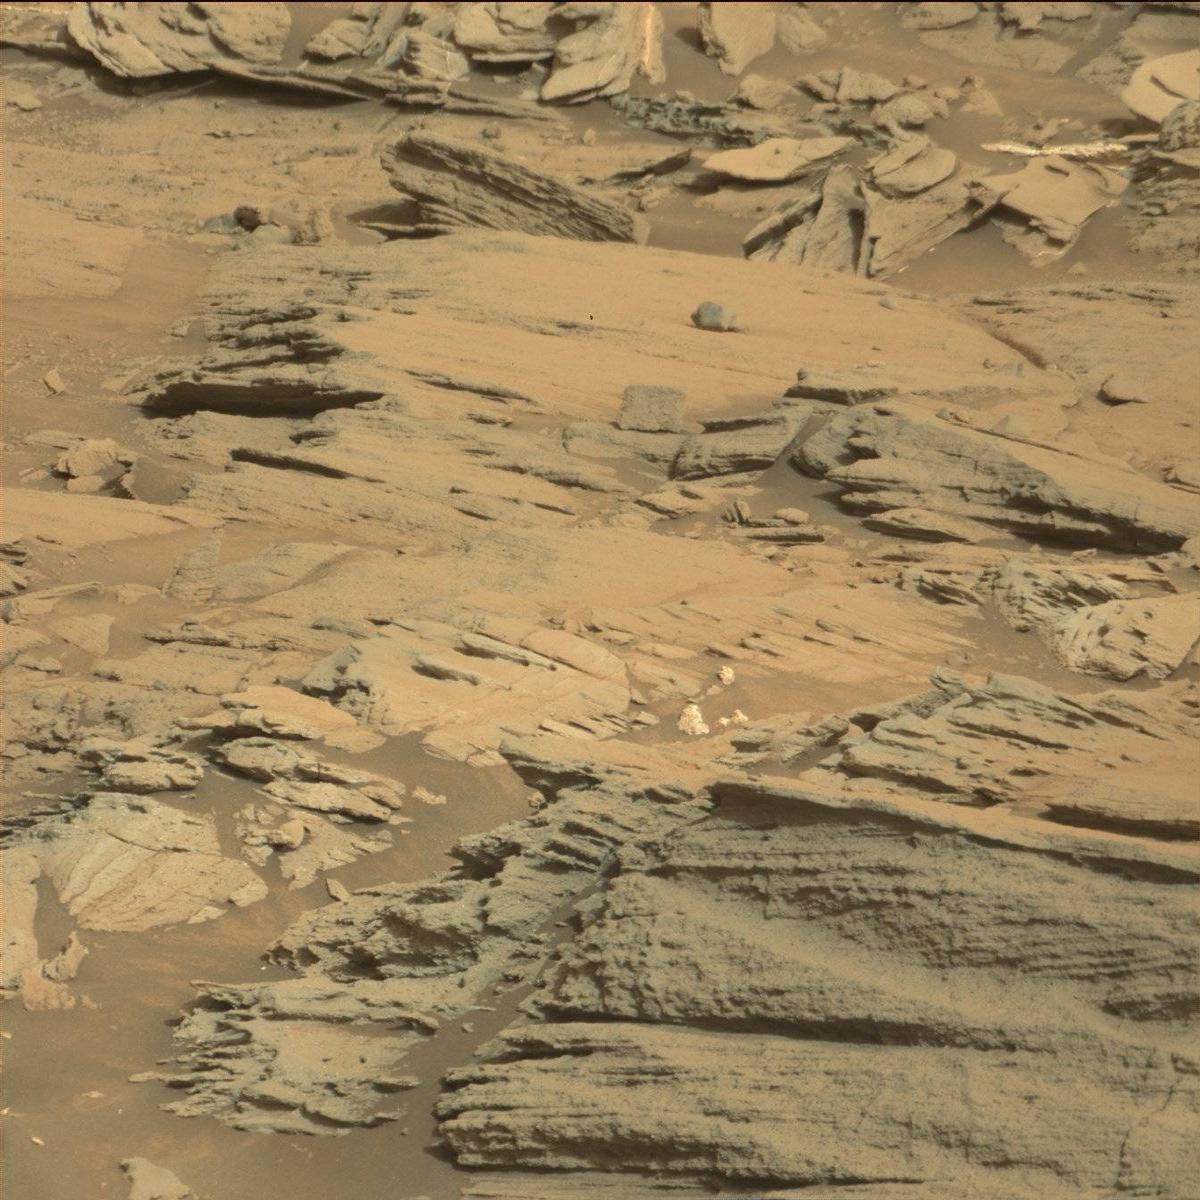
Terrain classes present: Bedrock, Sand / Soil